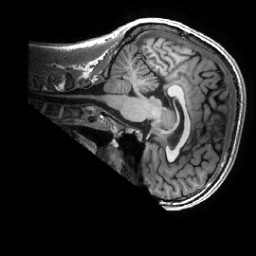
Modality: T1w
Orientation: sagittal
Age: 31
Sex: male
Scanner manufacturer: ge
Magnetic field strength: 3 T
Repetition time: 0.0073 s
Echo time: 0.003 s